Question: Does anyone know what Facebook uses for their blurred toolbar?

Now, I there are already countless threads about iOS 7 blur. They all come to these same solutions:
1. Use a UIToolbar with translucent set to YES, and then set its barTintColor property. The problem with this approach is that it significantly increases the lightness of the color. This is the approach that AMBlurView uses. The nav bar in the Facebook app remains dark blue even when it's above white content. (with AMBlurView it becomes pastel blue)
2. Render the underlying view's in a graphic context, then blur that context, output it as a UIImage and use that as background view, repeat 30 times per second. (which hurts performance pretty bad). This is the approach that FXBlurView uses. It doesn't seem like Facebook is using that either.
I've read at length in the Apple Dev Forums and it seems like this is a technical challenge even for Apple engineers. With Facebook nailing the real-time blur with something else than the two approaches I described. Any idea?
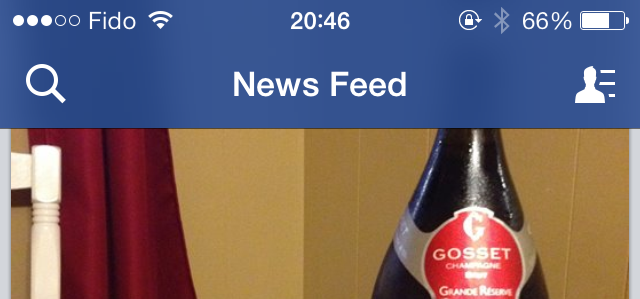
Answer: Apparently the trick here is to insert the translucent layer as a sublayer of the navigation bar. I take no credit for finding this, and the following snippet has been taken <URL>.
'''
UIColor *barColour = [UIColor colorWithRed:0.13f green:0.14f blue:0.15f alpha:1.00f];
UIView *colourView = [[UIView alloc] initWithFrame:CGRectMake(0.f, -20.f, 320.f, 64.f)];
colourView.opaque = NO;
colourView.alpha = .7f;
colourView.backgroundColor = barColour;
self.navigationBar.barTintColor = barColour;
[self.navigationBar.layer insertSublayer:colourView.layer atIndex:1];
'''